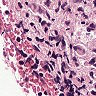
Metastatic tissue present: yes